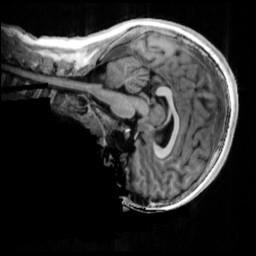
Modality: T1w
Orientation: sagittal
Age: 11
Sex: female
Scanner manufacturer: siemens
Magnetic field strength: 3 T
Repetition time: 4 s
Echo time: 0.00289 s